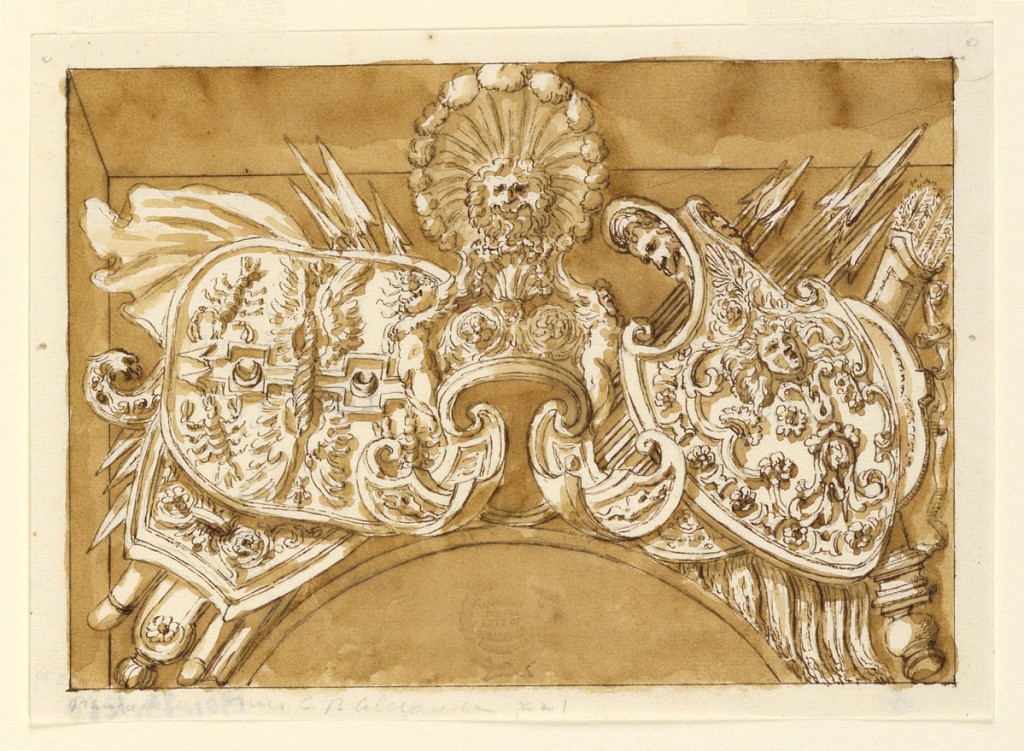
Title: Military Trophy after Polidoro da Caravaggio
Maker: Polidoro da Caravaggio, Italian, 1499 - 1543
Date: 1775–1800
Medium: Pencil, pen, brush and sepia, brown ink on paper
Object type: Drawing
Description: Horizontal rectangle showing a design for a military trophy. At center, a helmet in the antique style with a feathered lion crest. Below are two large shields and clusters of spears. At right, a quiver of arrows.